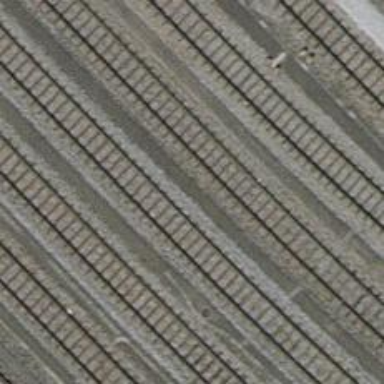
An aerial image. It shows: Railway yard with electrified contact lines.